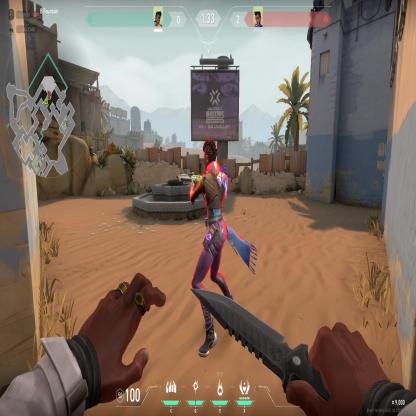
Label: enemy